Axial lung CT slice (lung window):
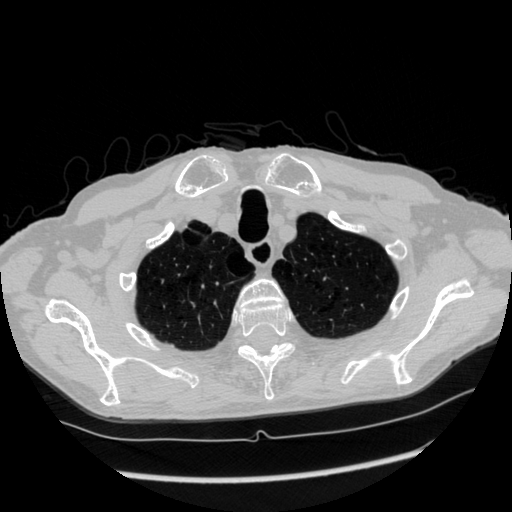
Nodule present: no